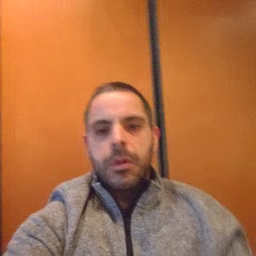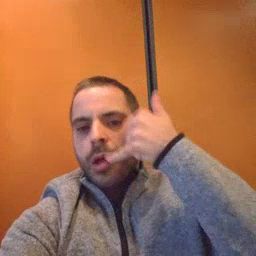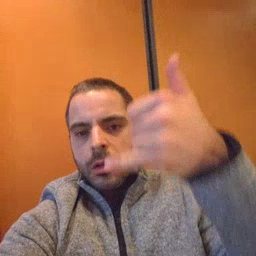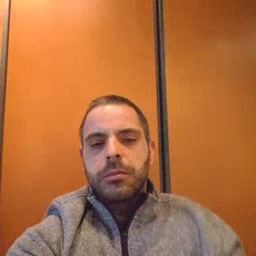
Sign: callonphone